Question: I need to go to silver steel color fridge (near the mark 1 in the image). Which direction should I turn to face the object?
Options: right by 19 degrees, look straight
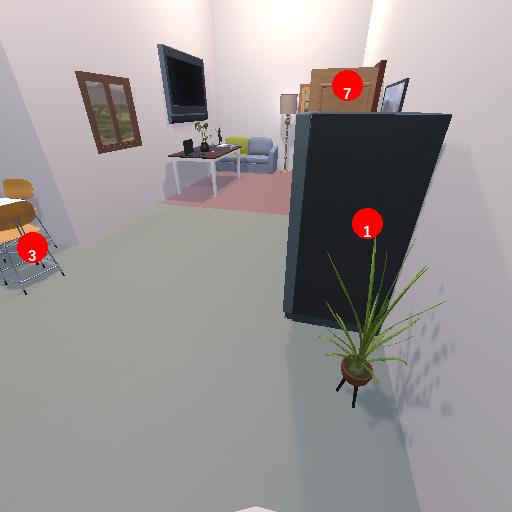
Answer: right by 19 degrees